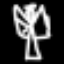
Label: angel